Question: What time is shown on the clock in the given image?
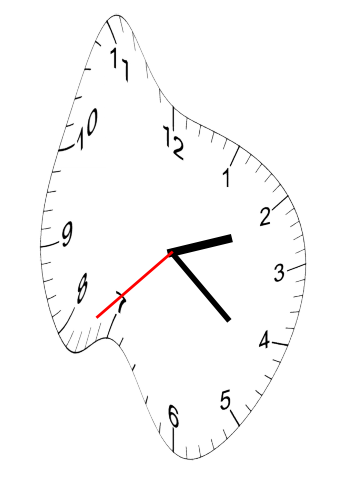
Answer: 02:21:38